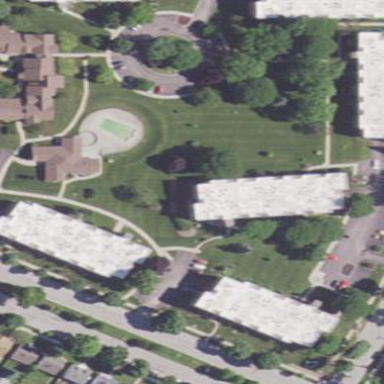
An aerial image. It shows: Condominium within residential area.